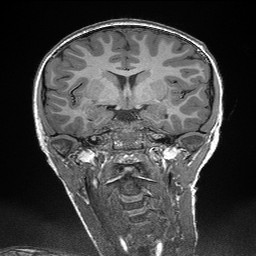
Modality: T1w
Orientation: sagittal
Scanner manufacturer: siemens
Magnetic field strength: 3 T
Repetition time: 2.3 s
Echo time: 0.00298 s